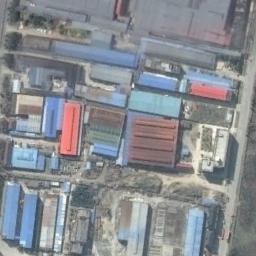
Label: industrial_area